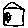
Label: house